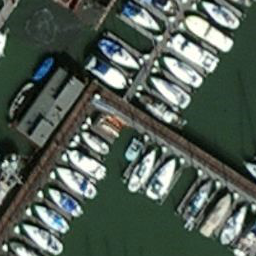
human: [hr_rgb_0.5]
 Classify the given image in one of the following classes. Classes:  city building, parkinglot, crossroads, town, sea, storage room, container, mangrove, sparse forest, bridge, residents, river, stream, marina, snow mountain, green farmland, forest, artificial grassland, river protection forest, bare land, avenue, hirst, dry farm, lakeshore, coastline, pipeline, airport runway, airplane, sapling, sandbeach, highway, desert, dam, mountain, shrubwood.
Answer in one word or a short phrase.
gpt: marina